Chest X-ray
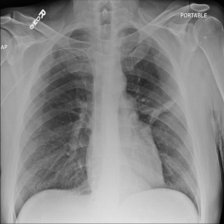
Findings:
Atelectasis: positive
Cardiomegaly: negative
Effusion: negative
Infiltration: negative
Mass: negative
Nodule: negative
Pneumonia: negative
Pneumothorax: negative
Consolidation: negative
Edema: negative
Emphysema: negative
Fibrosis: negative
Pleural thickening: negative
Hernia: positive